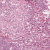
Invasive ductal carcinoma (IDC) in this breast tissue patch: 0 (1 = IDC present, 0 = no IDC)